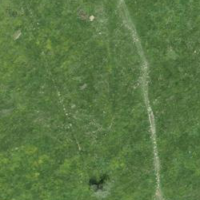
EUNIS habitat code: 24
Species observed at this site:
Acronicta rumicis